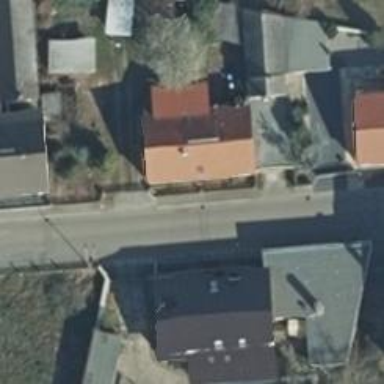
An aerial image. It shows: Smooth asphalt road in residential area.